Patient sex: M
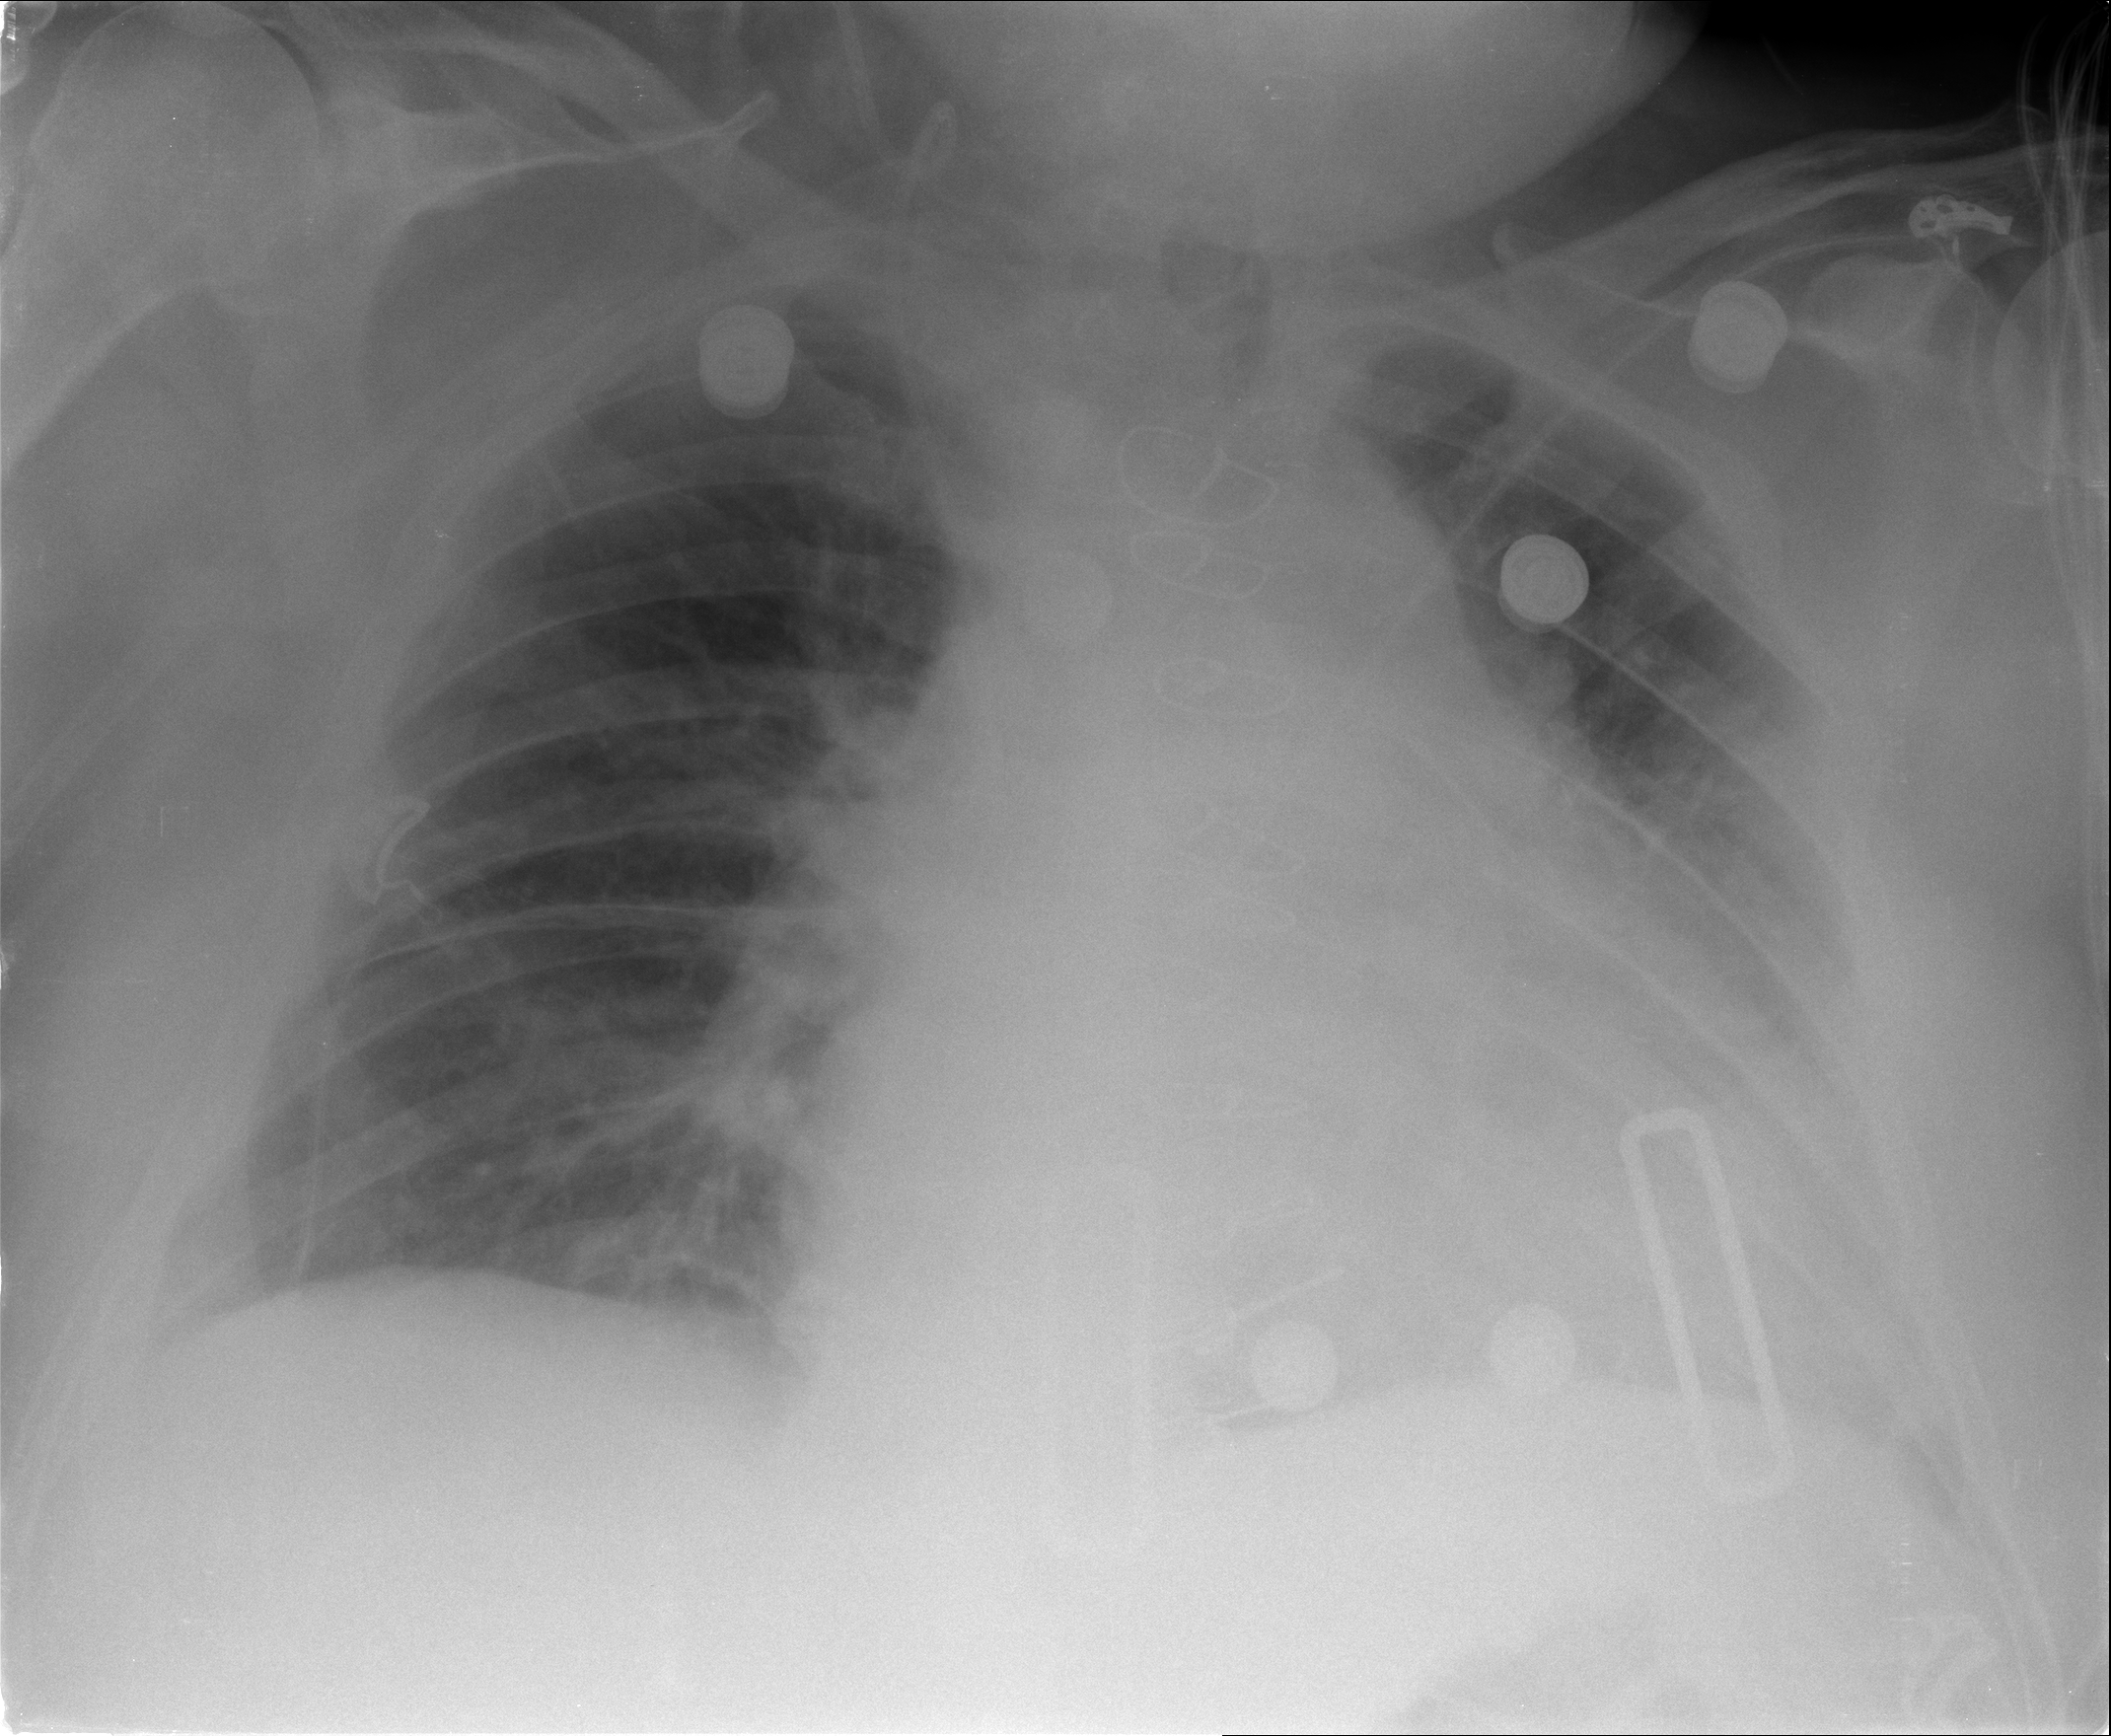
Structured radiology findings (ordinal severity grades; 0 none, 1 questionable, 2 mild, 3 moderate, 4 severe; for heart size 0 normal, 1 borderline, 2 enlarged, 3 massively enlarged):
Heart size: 3
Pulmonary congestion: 2
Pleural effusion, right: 1
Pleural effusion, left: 2
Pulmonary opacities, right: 0
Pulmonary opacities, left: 2
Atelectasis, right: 0
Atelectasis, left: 3